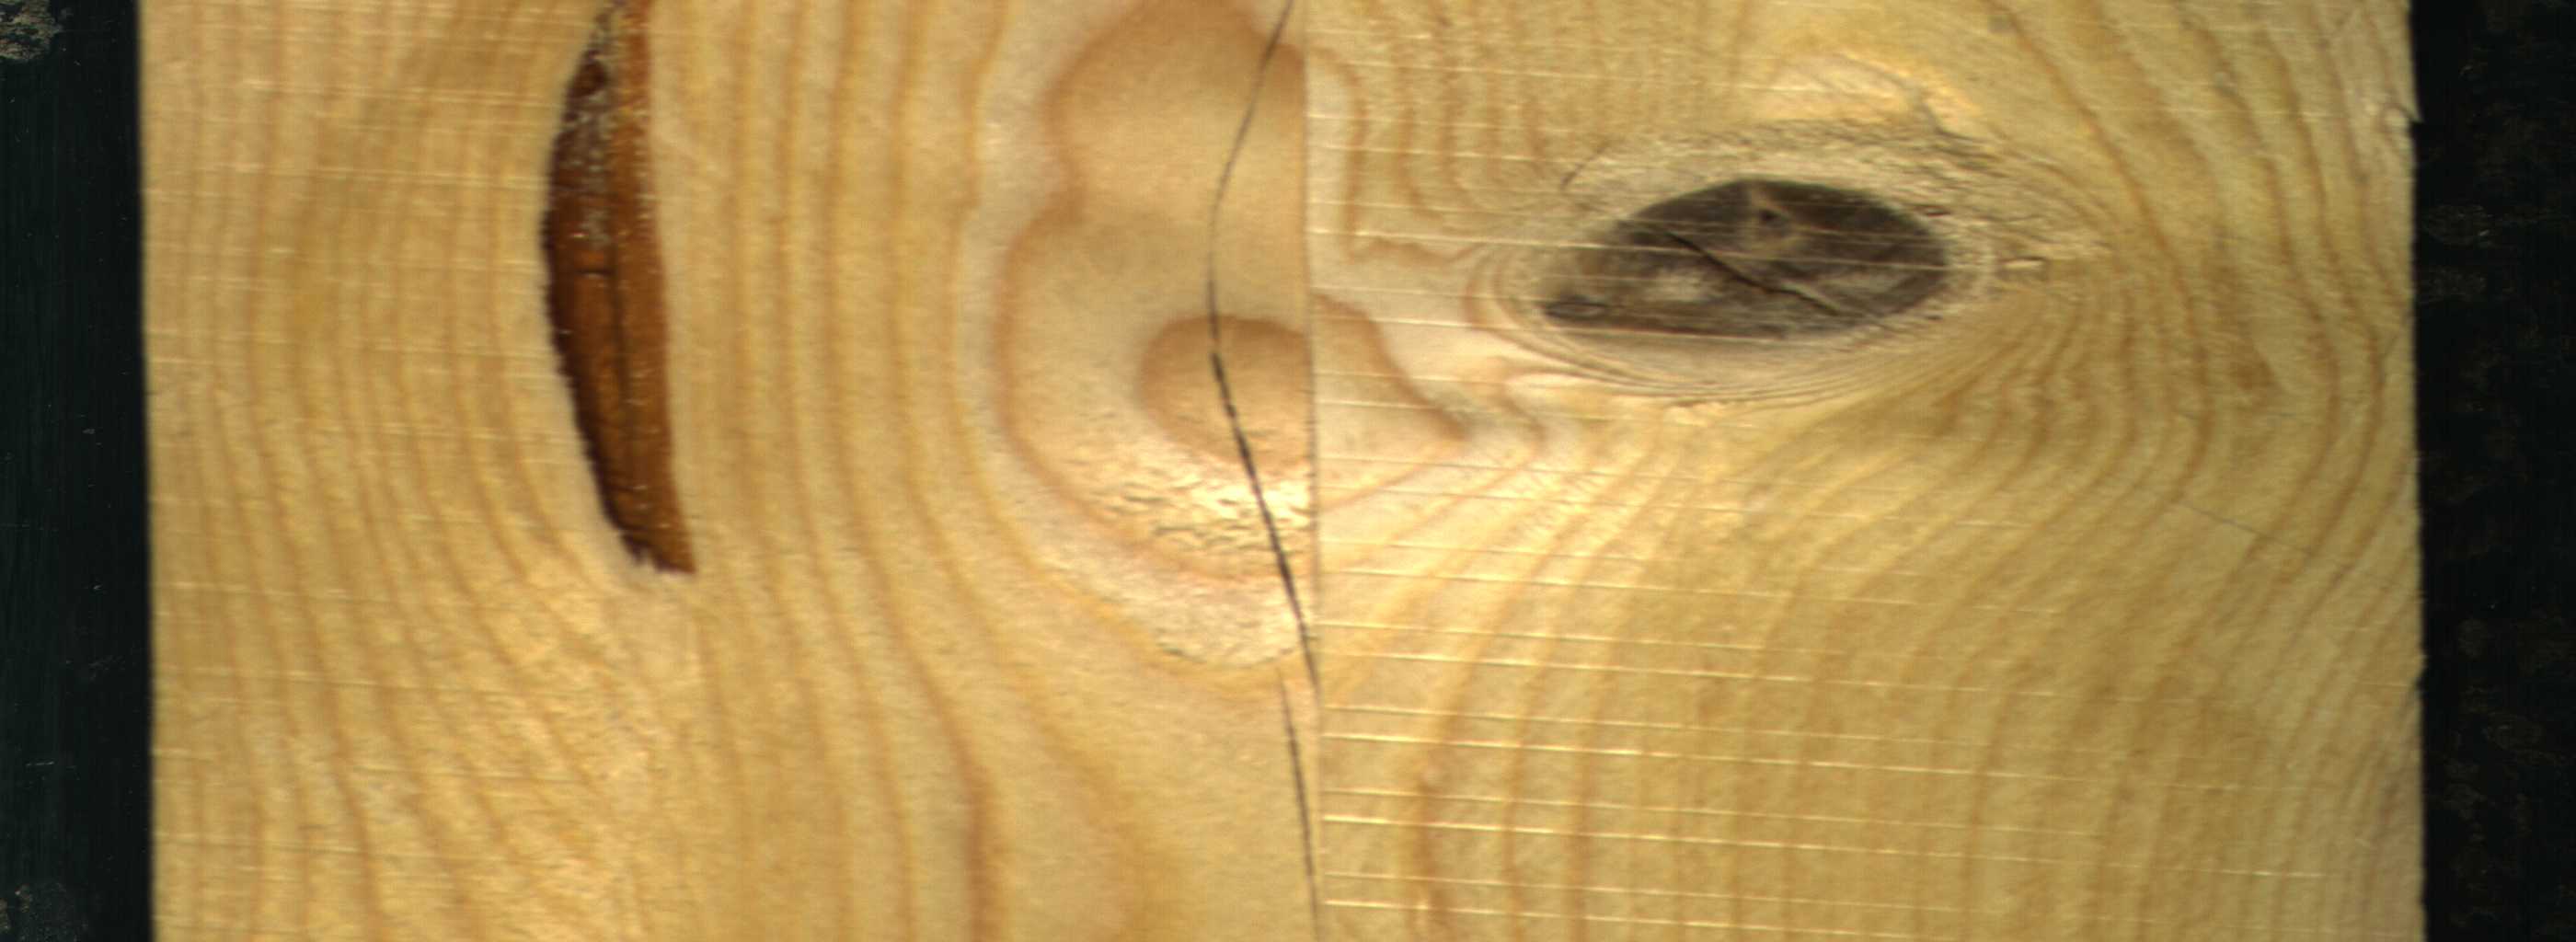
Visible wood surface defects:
resin
Crack
Crack
knot_with_crack